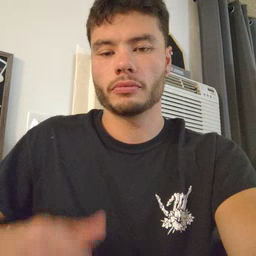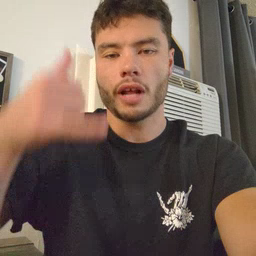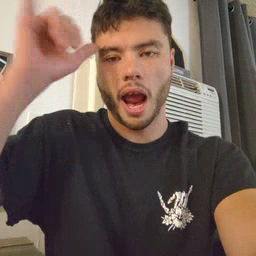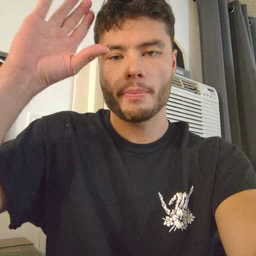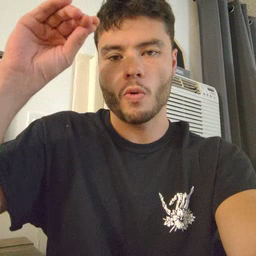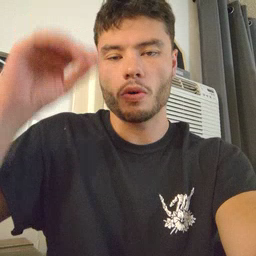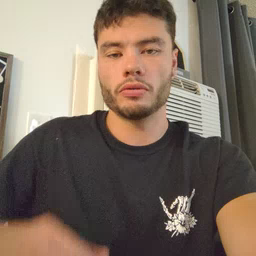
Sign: cowboy